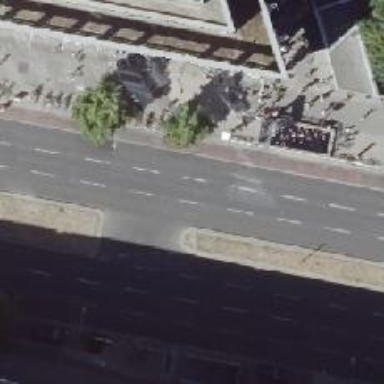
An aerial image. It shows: Traffic monitoring system is in place.